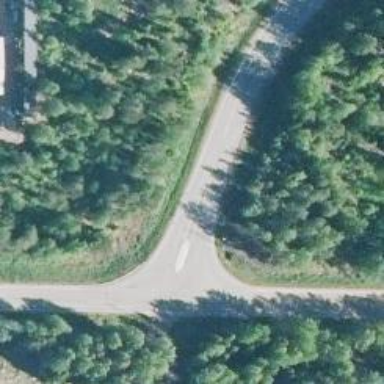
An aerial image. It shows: Trunk link highway.